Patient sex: M
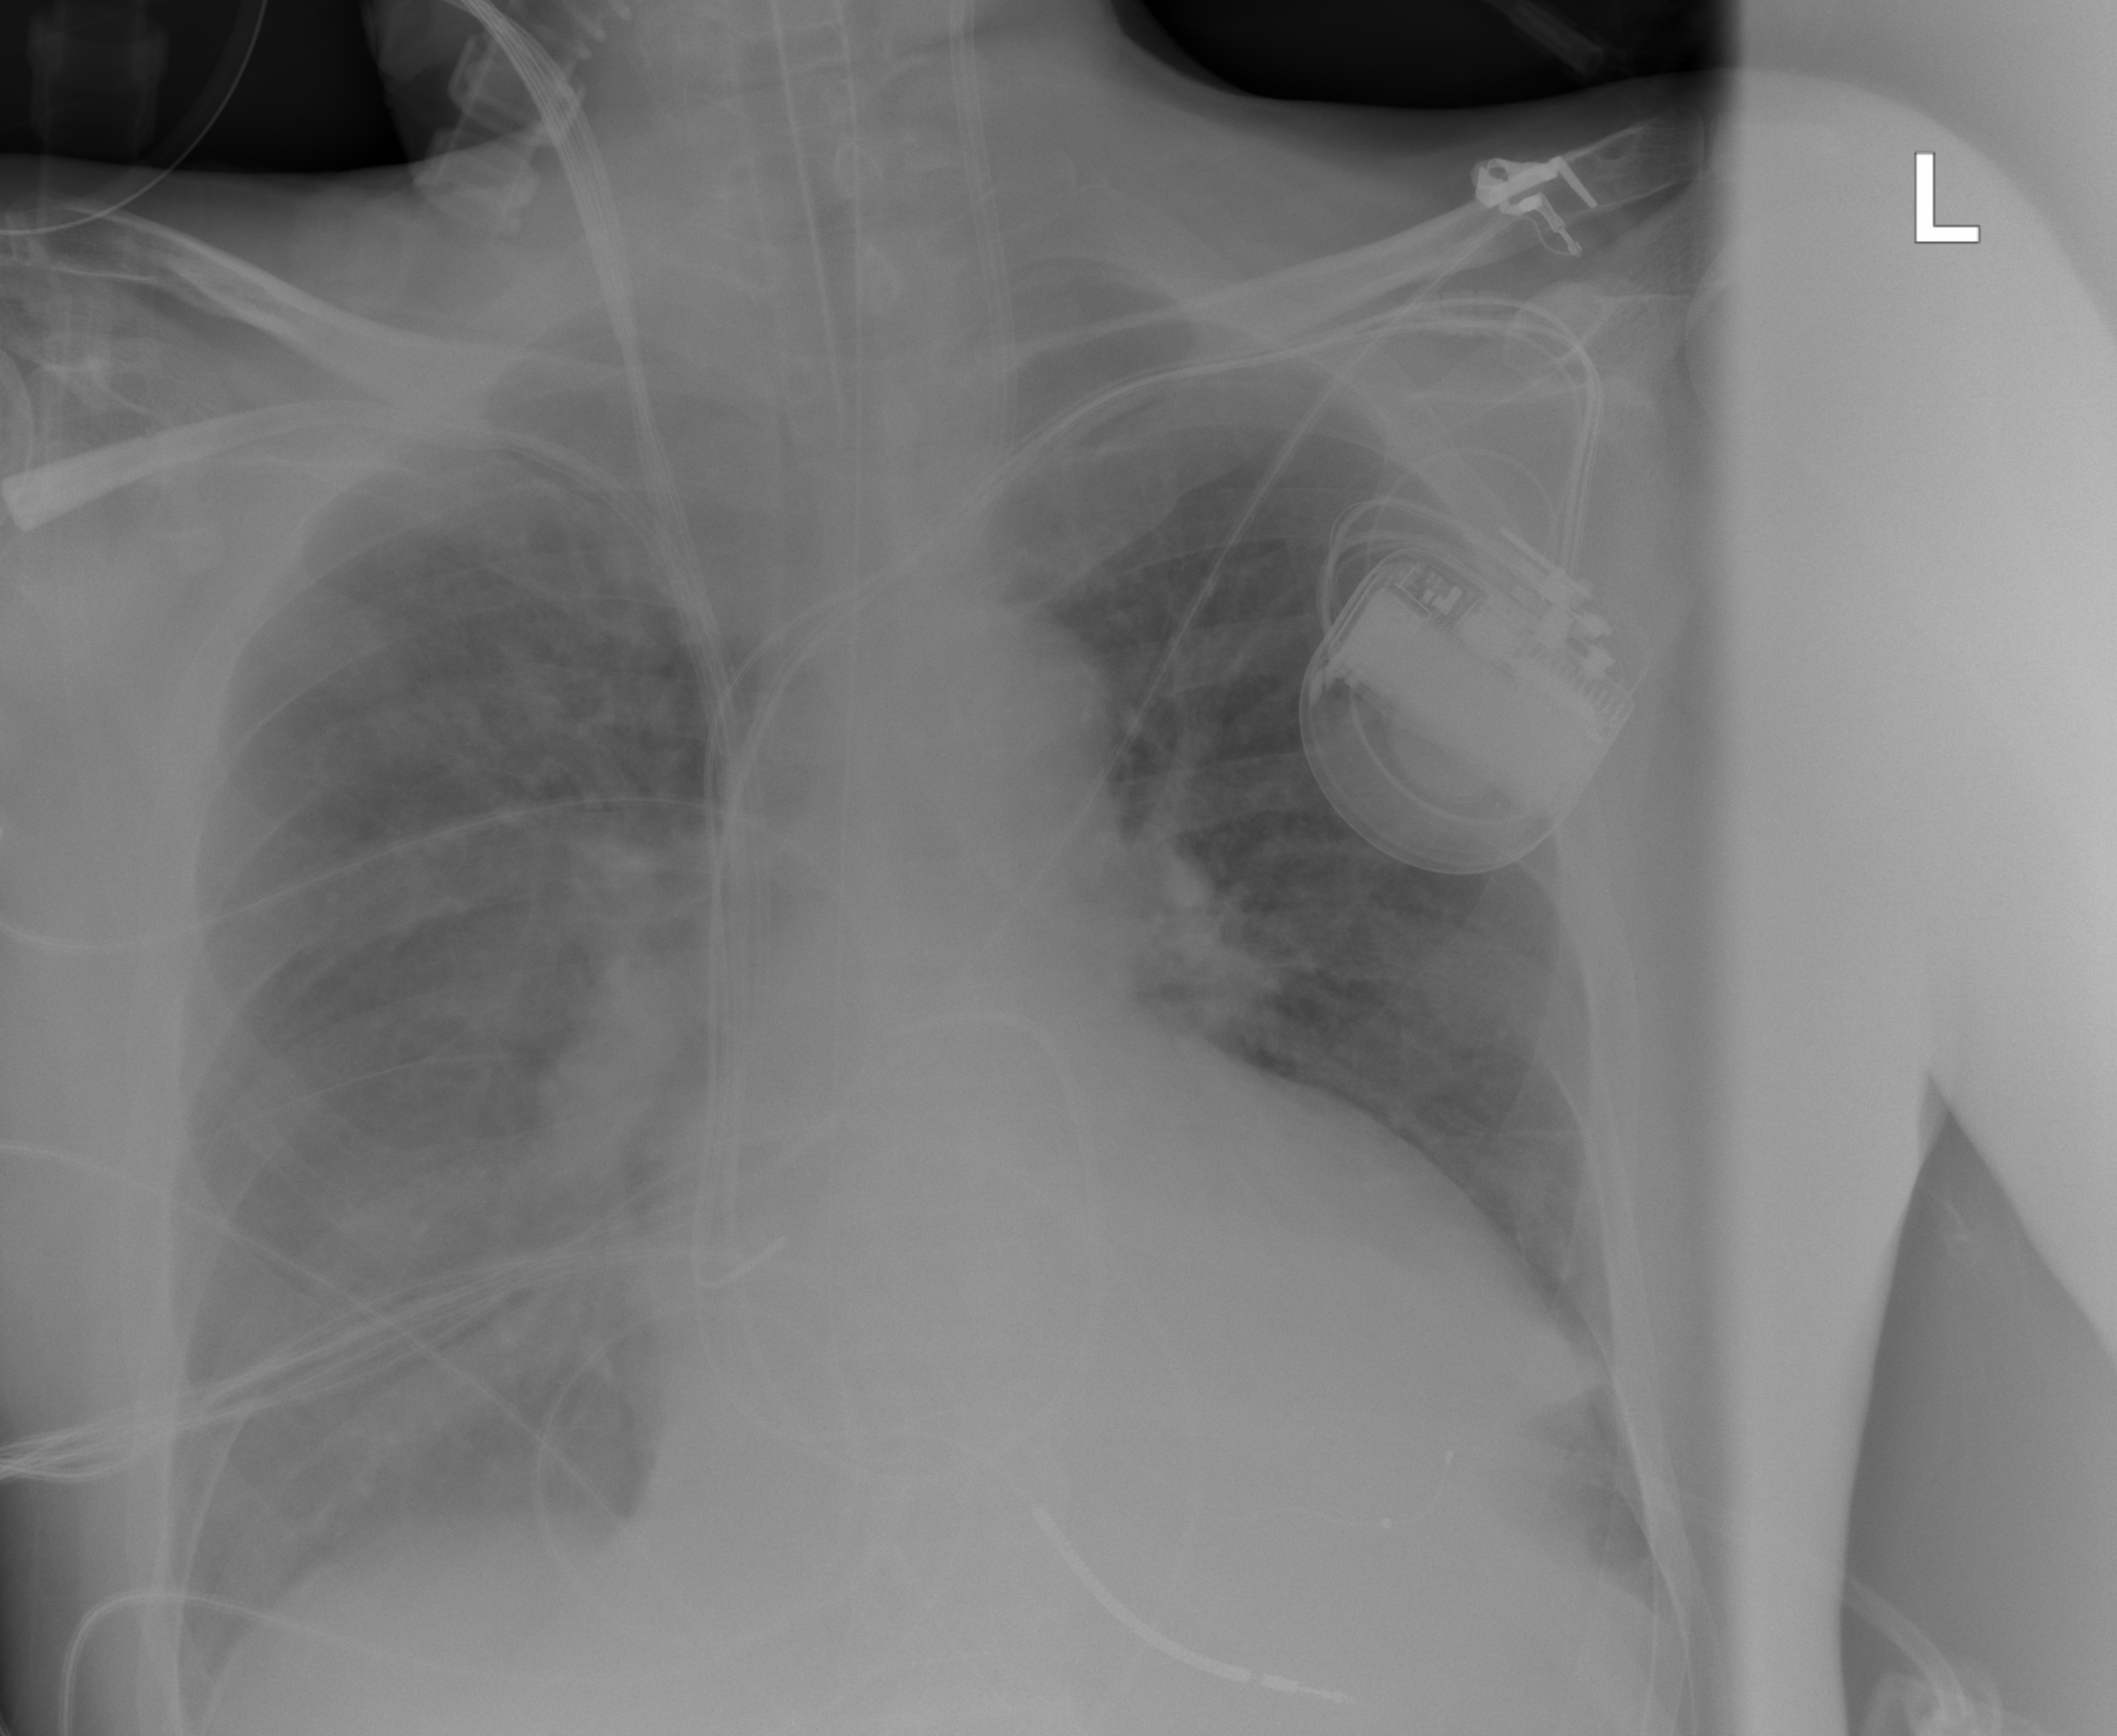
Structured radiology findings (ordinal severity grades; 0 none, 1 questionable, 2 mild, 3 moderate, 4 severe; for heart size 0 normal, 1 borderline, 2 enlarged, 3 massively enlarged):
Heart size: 2
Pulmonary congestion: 1
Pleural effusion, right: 1
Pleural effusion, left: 0
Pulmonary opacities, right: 1
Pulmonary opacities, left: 0
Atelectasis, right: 2
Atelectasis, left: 1